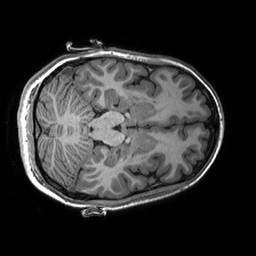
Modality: T1w
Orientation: axial
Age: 28
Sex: female
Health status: healthy
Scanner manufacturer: siemens
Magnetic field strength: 3 T
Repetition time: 2.53 s
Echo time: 0.00288 s